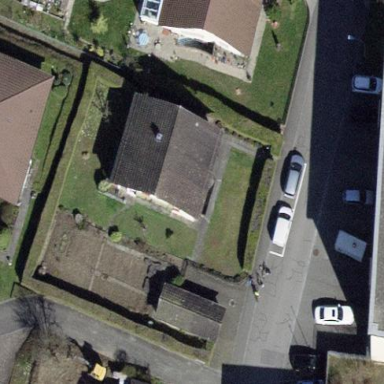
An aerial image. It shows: Building with tile roof.